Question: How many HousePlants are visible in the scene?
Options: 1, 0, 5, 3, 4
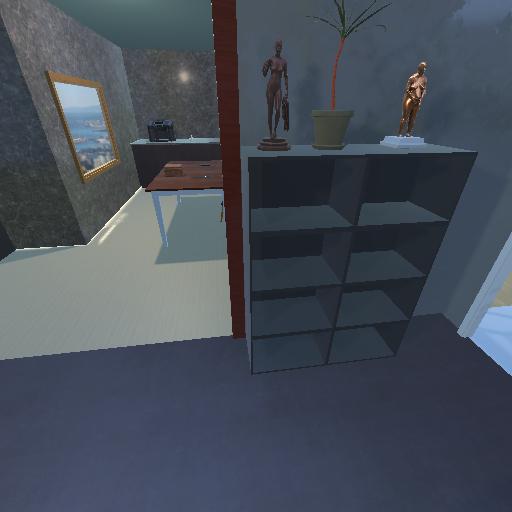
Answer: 1